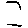
Label: hexagon